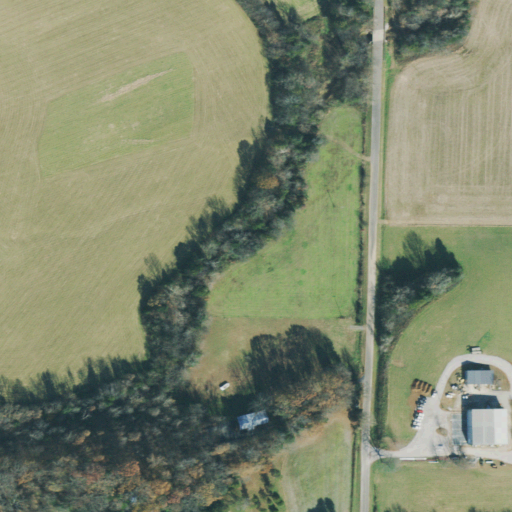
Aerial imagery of valley in Tennessee named Holder Cove containing cultivated crops, pasture, deciduous forest, open development, mixed forest, medium intensity development, and low intensity development